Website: bh-photo
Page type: customer-info-address
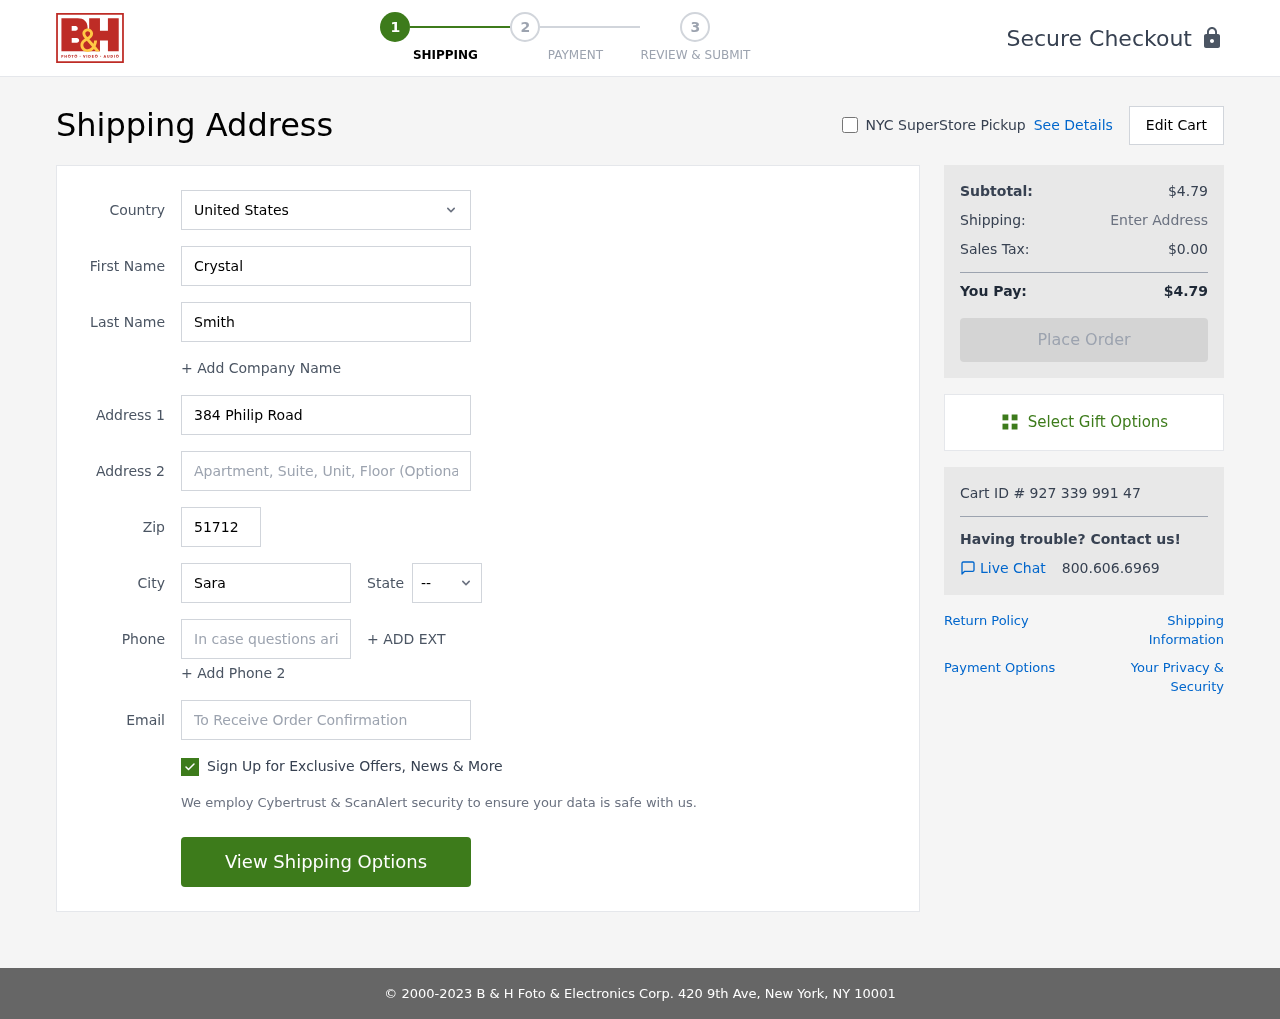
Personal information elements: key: PII_CITY
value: Sarahland
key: PII_COUNTRY
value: United States
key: PII_EMAIL
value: crystalsmith@hotmail.com
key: PII_FIRSTNAME
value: Crystal
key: PII_LASTNAME
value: Smith
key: PII_PHONE
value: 8277867615
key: PII_POSTCODE
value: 51712
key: PII_STATE_ABBR
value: MS
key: PII_STREET
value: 384 Philip Road
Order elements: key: ORDER_SUBTOTAL
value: $4.79
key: ORDER_TAX
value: $0.00
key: ORDER_TOTAL
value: $4.79
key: ORDER_ID
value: Cart ID # 927 339 991 47